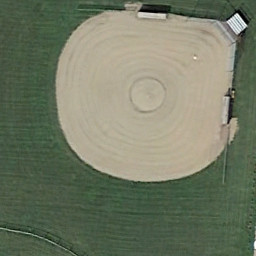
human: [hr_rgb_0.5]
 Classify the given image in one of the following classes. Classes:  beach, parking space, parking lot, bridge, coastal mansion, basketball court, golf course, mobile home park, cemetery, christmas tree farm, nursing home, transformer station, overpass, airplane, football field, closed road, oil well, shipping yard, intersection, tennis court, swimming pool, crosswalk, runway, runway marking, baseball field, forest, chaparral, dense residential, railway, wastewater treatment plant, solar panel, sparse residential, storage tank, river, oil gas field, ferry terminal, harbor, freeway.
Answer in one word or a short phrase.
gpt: baseball field